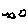
Label: cloud